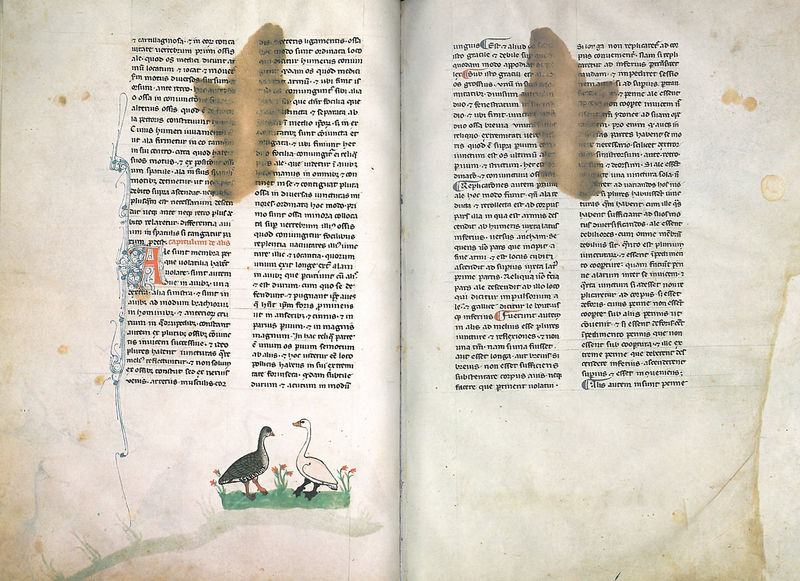
Titel: Falkenbuch Friedrichs des II.; De arte venandi cum avibus
Institution: Rom, Biblioteca Vaticana
Schlagwörter: weiß, grün, blume, blumen, braun, grau, orange, schwarz, zeichnung, gras, rot, wiese, ornament, federn, vögel, schrift, papier, ente, gans, schnabel, schwan, spalten, enten, französisch, verzierung, frühling, gang, buch, seite, illustration, text, buchstabe, buchstaben, initiale, gänse, ranke, fleck, buchseite, flecken, pergament, seiten, buchseiten, fraktur, handschrift, riss, latein, lateinisch, manuskript, frakturschrift, r, a, kaffeefleck, initale, hanedschrift, flech, graugans, ninitiale